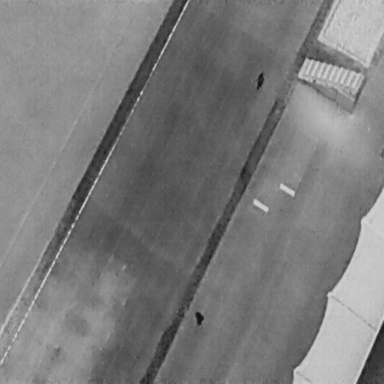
There are two People in the infrared image.